Frequency: 70000
Velocity: 0,217
Power: 14
Pulse duration: 0,0000001
Pass count: 1
Magnification: 10
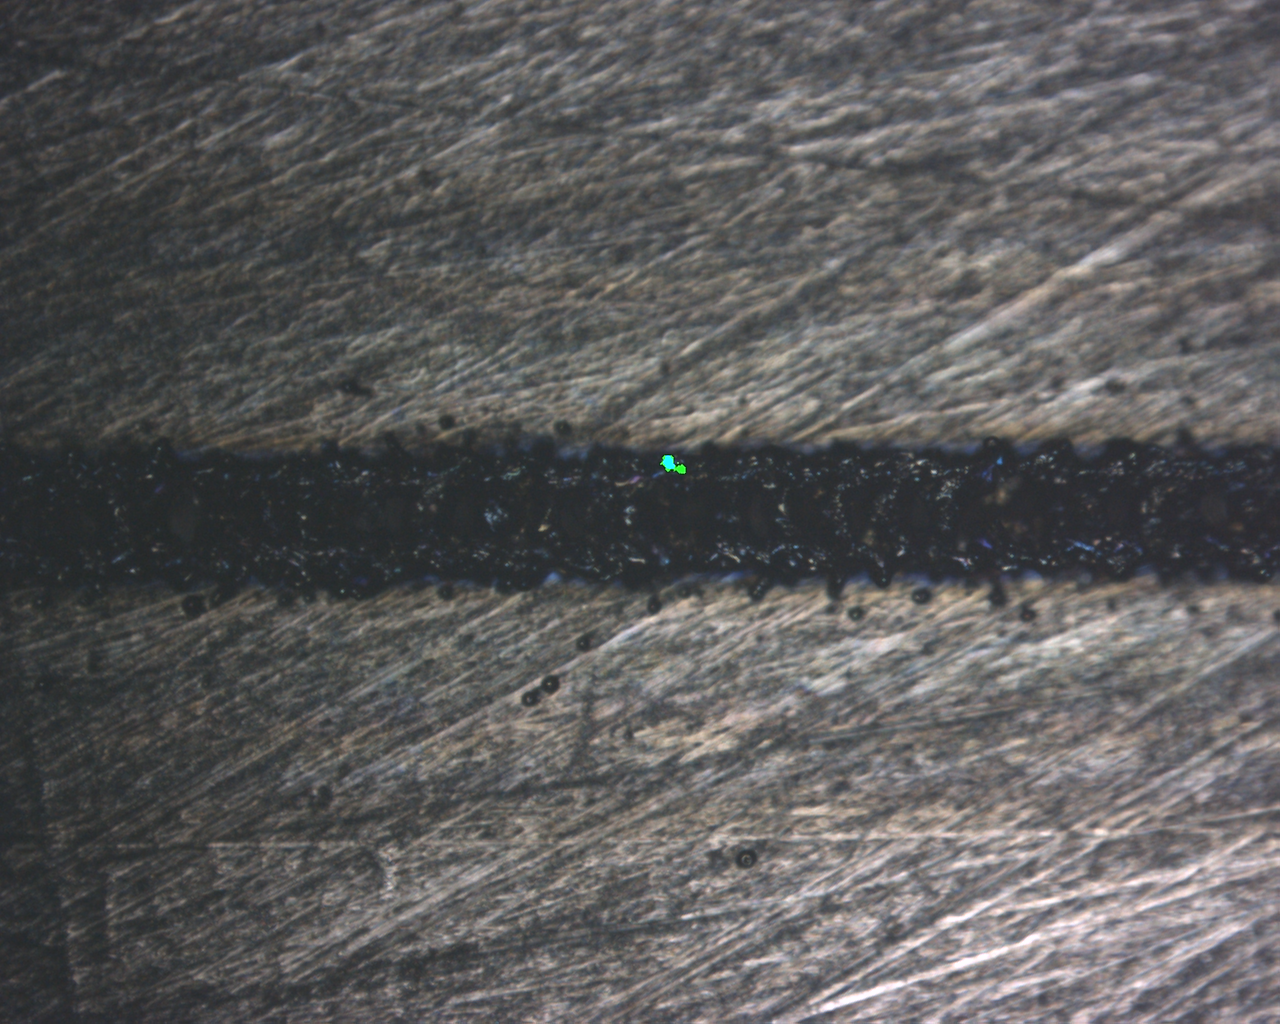
Measured width: 146.233
Other width: 49.12